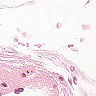
Metastatic tissue present: no